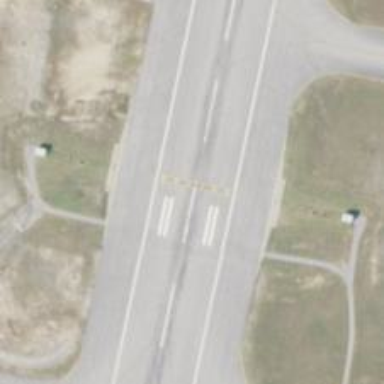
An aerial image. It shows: Arresting gear at the airport.